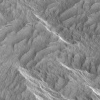
Atmospheric dust classification: not_dusty